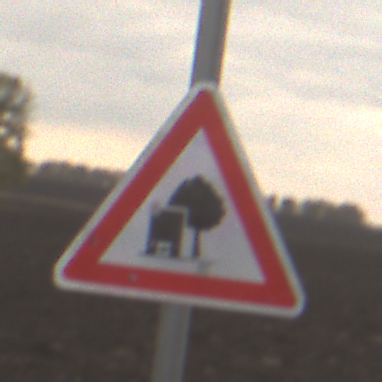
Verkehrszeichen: UnzureichendesLichtraumprofil
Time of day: MorningAfternoon
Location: Outdoor (Nature)
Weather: Overcast
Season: NotSpecified
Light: Natural